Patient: sex M, age 37
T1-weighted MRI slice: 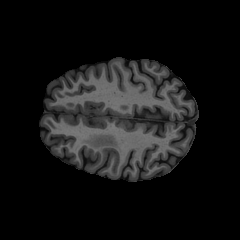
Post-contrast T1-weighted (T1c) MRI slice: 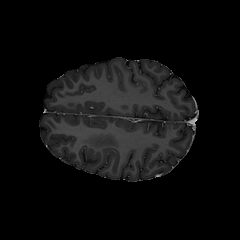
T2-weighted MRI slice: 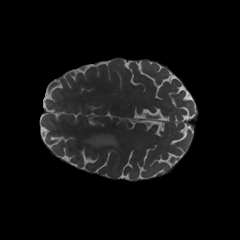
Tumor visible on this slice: yes
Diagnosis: Astrocytoma, IDH-mutant
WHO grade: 4